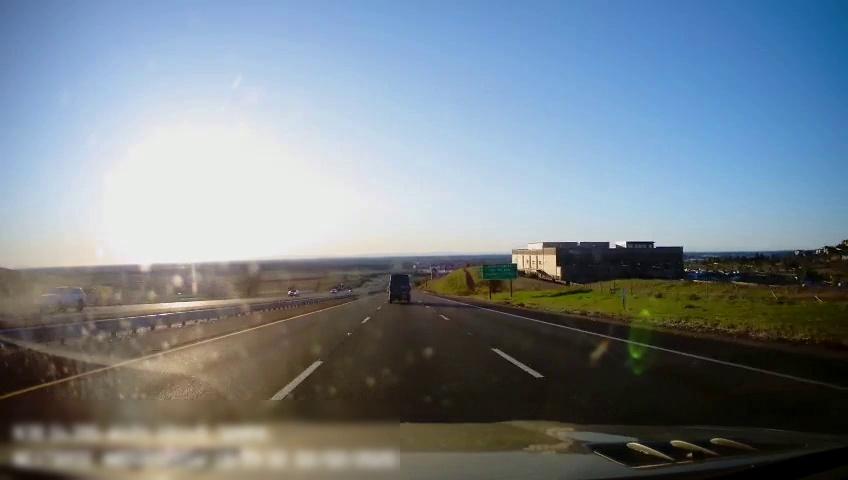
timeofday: Day
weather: Sunny
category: Drivable Space
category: Drivable Space
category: Vehicles | Truck
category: Vehicles | SUV
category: Vehicles | SUV
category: Lanes | Current Lane
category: Lanes | Current Lane
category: Lanes | Alternate Lane
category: Lanes | Alternate Lane
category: Traffic | Signs